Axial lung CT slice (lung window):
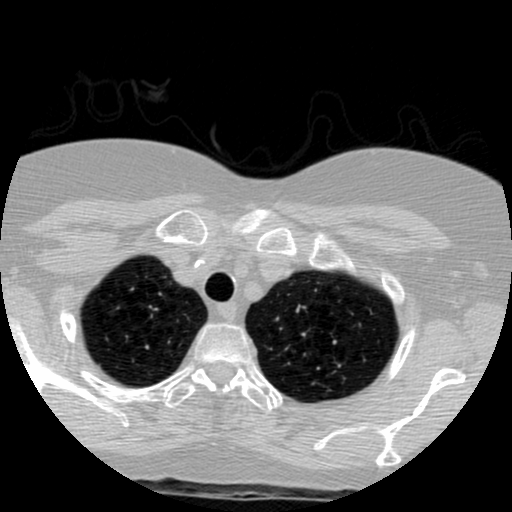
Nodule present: no